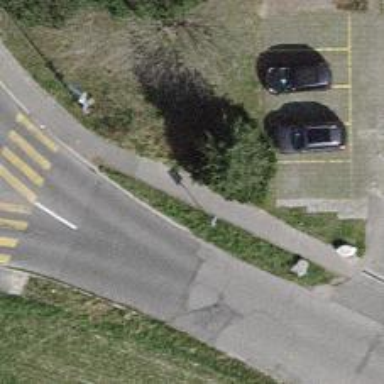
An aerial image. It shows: Sidewalk.